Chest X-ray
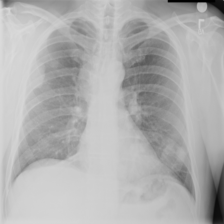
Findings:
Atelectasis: negative
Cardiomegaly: negative
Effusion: negative
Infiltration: negative
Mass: positive
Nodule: positive
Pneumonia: positive
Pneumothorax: negative
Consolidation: negative
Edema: negative
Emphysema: negative
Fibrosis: negative
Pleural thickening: negative
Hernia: negative